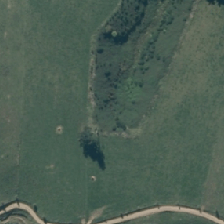
Land cover: harvested_forest